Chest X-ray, PA view. Patient: 66 years old, sex M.
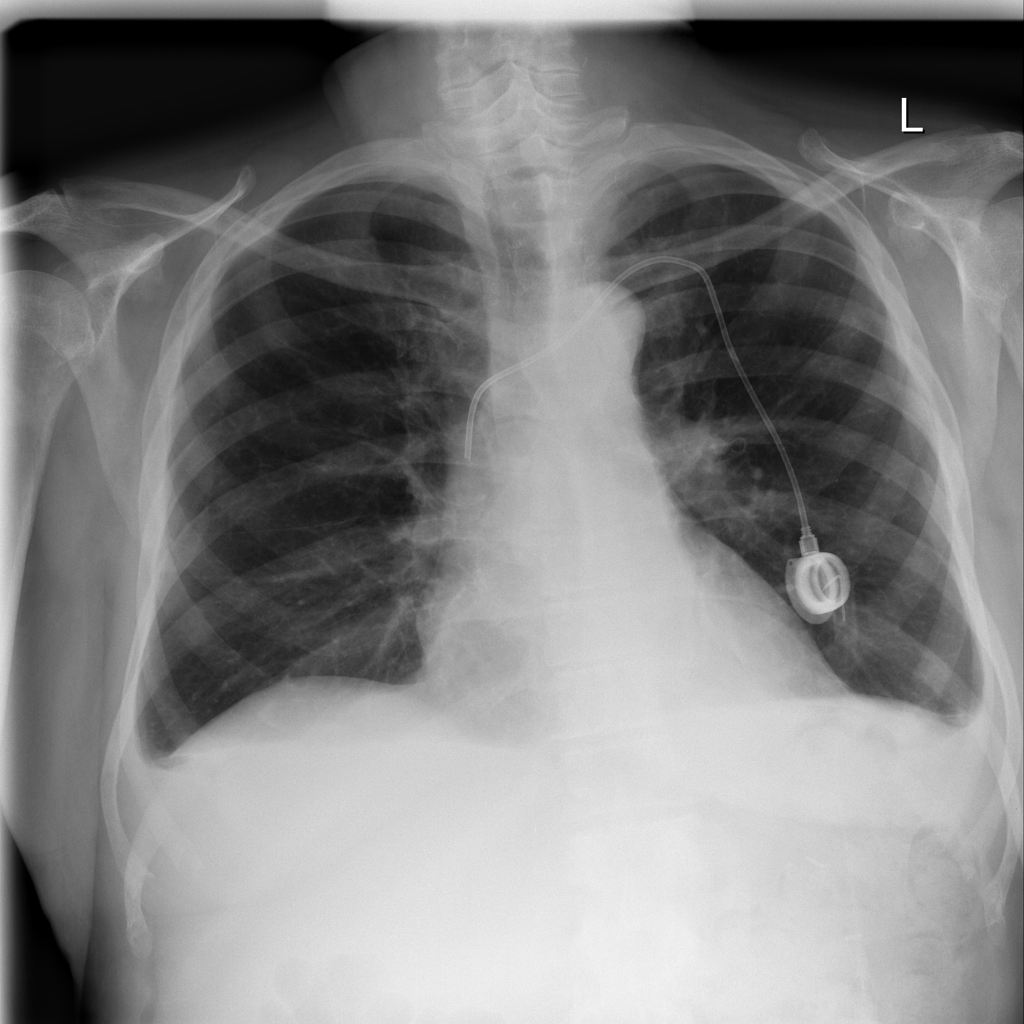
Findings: Atelectasis, Effusion, Infiltration